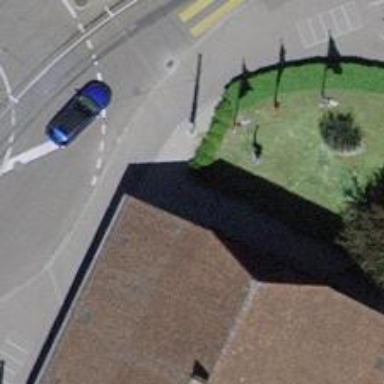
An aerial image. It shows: Bollard barrier.